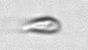
Label: Cryptophyta